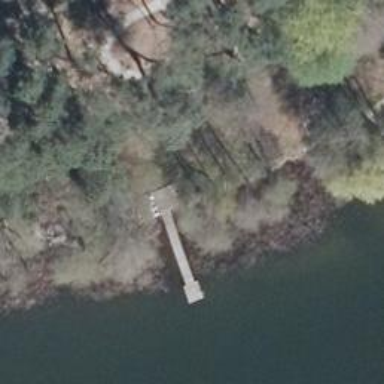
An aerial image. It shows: Man-made pier.